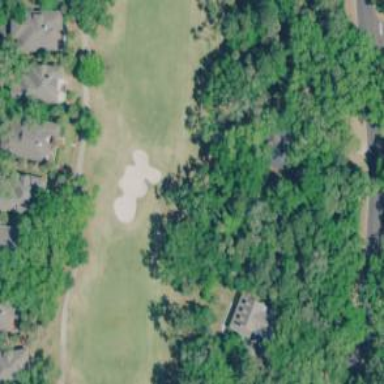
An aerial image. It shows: Golf hole.